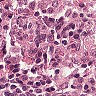
Metastatic tissue present: no